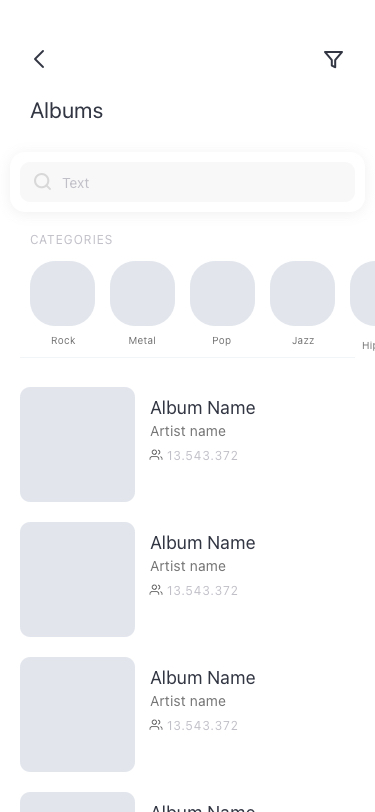
Text in this UI design:
Album Name
Album Name
13.543.372
Artist name
Album Name
13.543.372
Artist name
Album Name
13.543.372
Artist name
Hip hop
Jazz
Pop
Metal
Rock
CATEGORIES
Albums